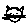
Label: cat